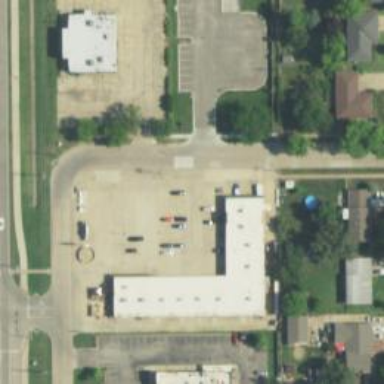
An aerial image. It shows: Swimming pool shop.